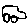
Label: car